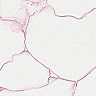
Metastatic tissue present: no